Field crop: tomato
Growth stage: 2
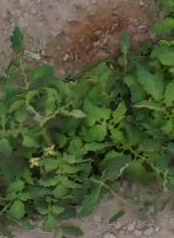
Species: tomato